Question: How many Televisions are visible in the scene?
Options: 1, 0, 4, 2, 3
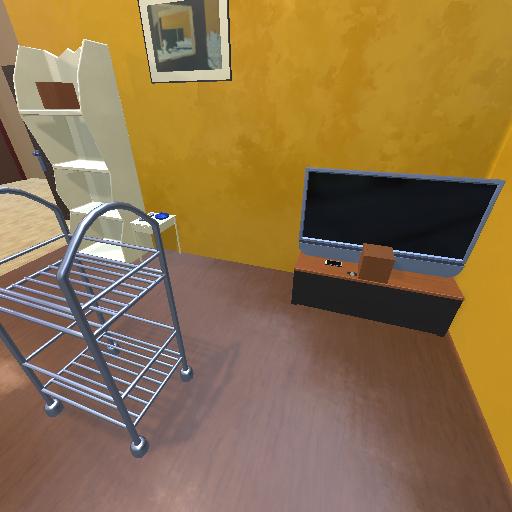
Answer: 1